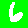
Digit: 6